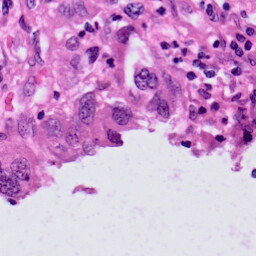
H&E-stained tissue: Skin